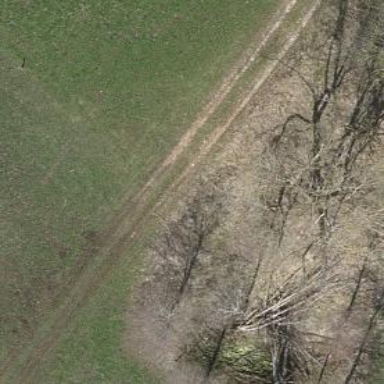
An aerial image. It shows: Track with very rough surface.